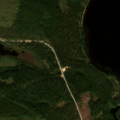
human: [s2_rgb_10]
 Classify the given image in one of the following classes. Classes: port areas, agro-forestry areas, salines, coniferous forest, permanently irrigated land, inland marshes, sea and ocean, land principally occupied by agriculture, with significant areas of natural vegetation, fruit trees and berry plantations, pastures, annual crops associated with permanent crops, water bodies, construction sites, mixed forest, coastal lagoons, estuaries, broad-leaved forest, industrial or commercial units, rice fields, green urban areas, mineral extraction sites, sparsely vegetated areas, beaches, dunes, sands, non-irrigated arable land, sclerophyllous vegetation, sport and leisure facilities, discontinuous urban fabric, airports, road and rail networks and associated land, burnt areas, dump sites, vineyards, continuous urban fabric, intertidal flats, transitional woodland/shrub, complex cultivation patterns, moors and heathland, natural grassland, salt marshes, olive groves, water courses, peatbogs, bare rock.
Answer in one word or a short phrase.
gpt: coniferous forest, transitional woodland/shrub, water bodies